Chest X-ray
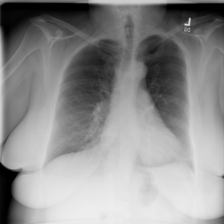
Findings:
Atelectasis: negative
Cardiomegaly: negative
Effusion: negative
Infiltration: negative
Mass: negative
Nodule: negative
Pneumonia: negative
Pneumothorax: negative
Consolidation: negative
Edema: negative
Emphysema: negative
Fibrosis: negative
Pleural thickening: negative
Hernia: negative